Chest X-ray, AP view. Patient: 72 years old, sex M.
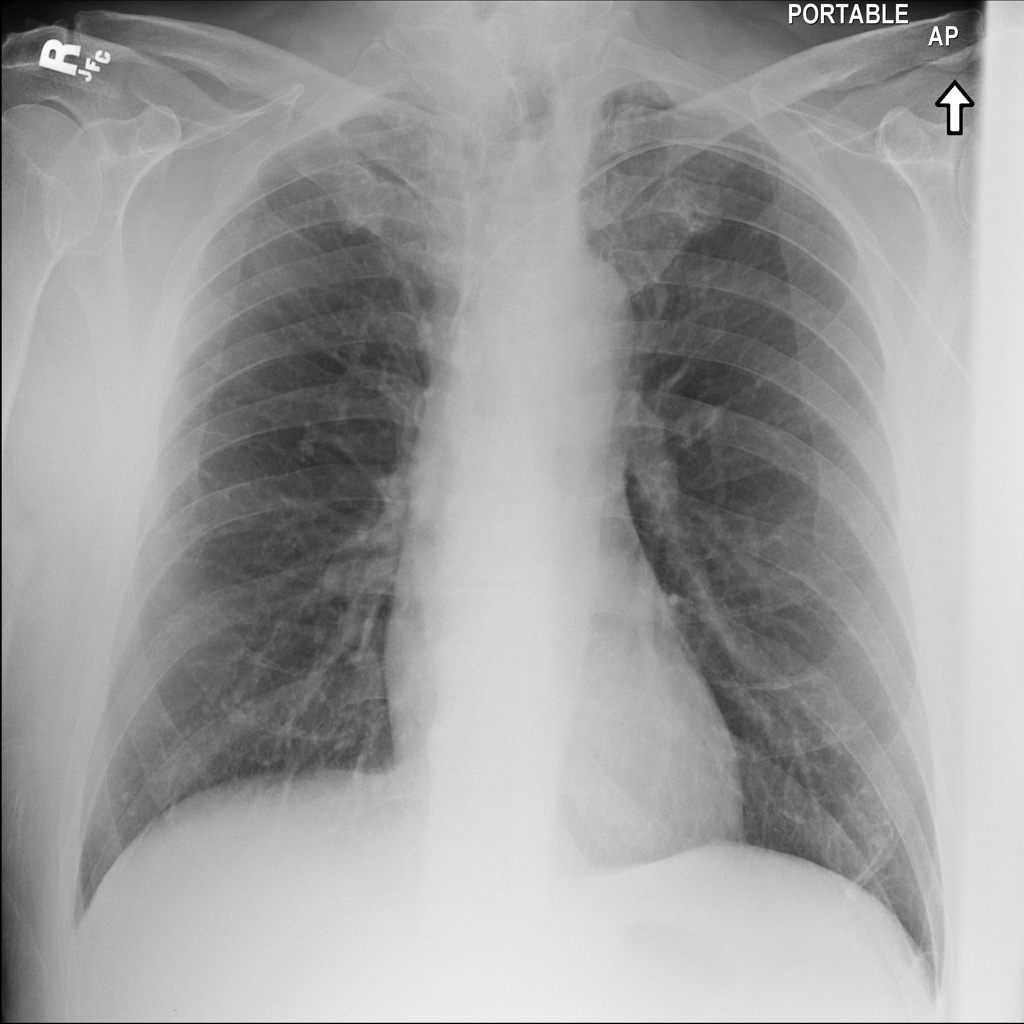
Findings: No Finding